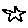
Label: star